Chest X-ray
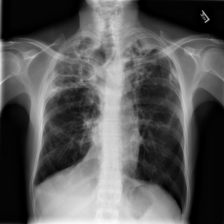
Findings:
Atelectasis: negative
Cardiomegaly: negative
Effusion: negative
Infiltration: negative
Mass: negative
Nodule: negative
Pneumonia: negative
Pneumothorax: positive
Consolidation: negative
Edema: negative
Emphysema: negative
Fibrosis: negative
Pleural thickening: negative
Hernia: negative